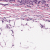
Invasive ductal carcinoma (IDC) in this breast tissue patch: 1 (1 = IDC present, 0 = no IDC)